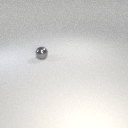
small gray metal sphere